Interaction volume radius: 5 \u00c5
Interaction volume height: 15 \u00c5
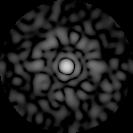
Disorder parameter: 0.8537